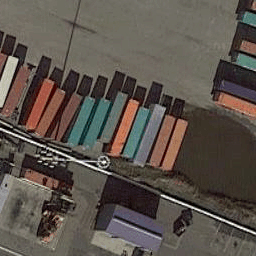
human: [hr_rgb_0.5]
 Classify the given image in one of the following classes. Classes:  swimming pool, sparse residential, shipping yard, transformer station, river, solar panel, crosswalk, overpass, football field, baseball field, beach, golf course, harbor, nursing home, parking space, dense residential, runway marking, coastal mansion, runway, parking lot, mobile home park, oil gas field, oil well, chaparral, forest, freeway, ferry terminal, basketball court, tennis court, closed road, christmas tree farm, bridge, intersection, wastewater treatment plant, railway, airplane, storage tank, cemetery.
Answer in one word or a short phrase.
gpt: shipping yard